Question: I am trying to get my ggplot2 legends to sit together well.
I have a fill legend and a colour legend and I want them to be over multiple rows at the base of the plot but with the colour legend continuing directly after the fill legend, rather than starting a new column.
I've made a quick example and desired output (just made in paint) below to illustrate
'''
library(ggplot2)
set.seed(1)
testdf <- data.frame(mon = factor(month.abb, levels = month.abb), y = rnorm(84,mean = 20, sd = 10), cat = rep(paste0("class ",letters[1:7]), each = 12))
thresholds <- data.frame(ThresholdNm = c("low","high"), ThresholdVal = c(110,150))
ggplot(testdf, aes(x = mon, y = y, fill = cat))+
geom_bar(stat = "identity")+
geom_hline(data = thresholds, aes(yintercept = ThresholdVal, colour = ThresholdNm))+
scale_colour_manual(values = c("red","black"))+
theme(legend.position = "bottom", legend.title = element_blank())+
guides(fill = guide_legend(nrow=3,byrow=FALSE,order = 1),colour = guide_legend(nrow=2,byrow=FALSE,order = 2))
'''
This is what I get:

But what I am hoping for is this:
<URL>
<URL>
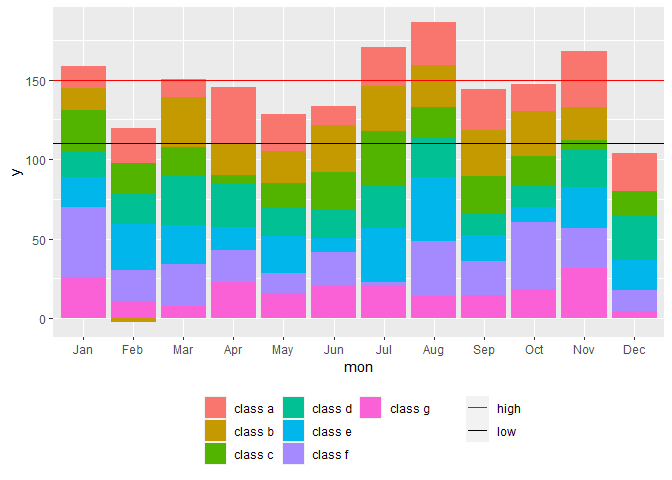
Answer: Adapting my answer on <URL> to your case you could achieve your desired result using a custom key glyph like so:
1. Basically this involves mapping ThresholdVal on the fill aes in geom_hline. Doing so will add the items to the fill legend too.
2. Create a color palette which could be used for both the fill and the color scale and which takes care of the right order of the items.
3. Write custom key glyph function which conditional on the color value switches between the key glyph used for bars and the one used for geom_hline
4. Remove the color legend.
5. Use theme options to get a border around all legend keys including the ones for the hlines.
'''
library(ggplot2)
nclass <- nlevels(factor(testdf$cat))
pal <- c(scales::hue_pal()(nclass), "red", "black")
names(pal) <- c(levels(factor(testdf$cat)), "high", "low")
draw_key_cust <- function(data, params, size) {
if (data$fill %in% c("red", "black")) {
data$colour <- data$fill
data$fill <- NA
draw_key_path(data, params, size)
} else {
GeomCol$draw_key(data, params, size)
}
}
ggplot(testdf, aes(x = mon, y = y, fill = cat)) +
geom_bar(stat = "identity", key_glyph = "cust") +
geom_hline(data = thresholds, aes(yintercept = ThresholdVal, colour = ThresholdNm, fill = ThresholdNm)) +
scale_fill_manual(values = pal, aesthetics = c("fill", "color")) +
theme(legend.position = "bottom", legend.title = element_blank(),
legend.key = element_rect(linewidth = .25 * .pt, color = "white")) +
guides(fill = guide_legend(nrow = 3, byrow = FALSE, order = 1), colour = "none")
#> Warning in geom_hline(data = thresholds, aes(yintercept = ThresholdVal, :
#> Ignoring unknown aesthetics: fill
'''